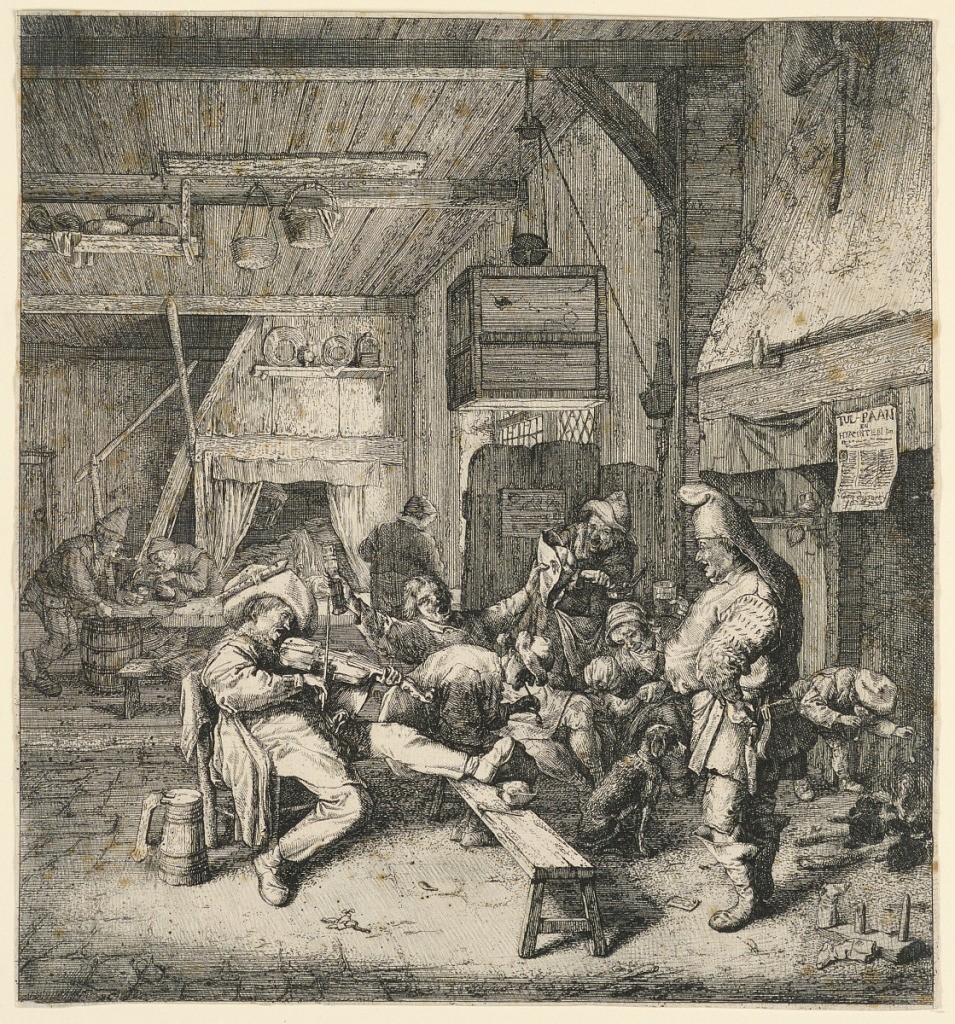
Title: Violinist Seated in the Inn
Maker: Cornelis Dusart, Netherlandish, 1660–1704
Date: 1685
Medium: Engraving on off-white laid paper
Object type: Print
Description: A crowd gathers in the lower right, with a seated man  playing a violin at left. The group to his right is boisterous, some sitting, others standing: with beer steins and pipes in hand, some appear to be singing. They are before a fireplace in a wood-walled and -ceilinged room, with a stone floor.